Question: Trying to customize the legend for my seaborn scatterplot plot with plt.legend, the text looks fine, but it keeps breaking the corresponding legend markers.
'''
import matplotlib.pyplot as plt
import seaborn as sns
tips = sns.load_dataset("tips")
g = sns.scatterplot(x="total_bill", y="tip", hue="day",
data=tips, s=75, edgecolor='k')
# title
plt.legend(title='Day of Week', labels=['Thursday', 'Friday', 'Saturday', 'Sunday'])
sns.plt.show()
'''
The text looks fine but the dots next to each label are messed up after the first one. The first legend item is fine, it skips the marker for the second legend item, and subsequent legend items are offset.

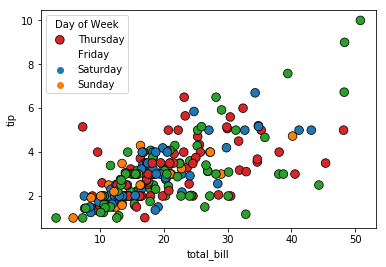
Answer: Based on the answers <URL>, you need to access the legend object and modify the texts, which is not as straightforward in Seaborn as I thought it would be.
'''
import matplotlib.pyplot as plt
import seaborn as sns
tips = sns.load_dataset("tips")
g = sns.scatterplot(x="total_bill", y="tip", hue="day",
data=tips, s=75, edgecolor='k')
# Assumes Seaborn 0.9.0
legend = g.legend_
# Set legend title
legend.get_texts()[0].set_text('Day of Week')
labels=['Thursday', 'Friday', 'Saturday', 'Sunday']
# Set legend labels
for i, label in enumerate(labels):
# i+1 because i=0 is the title, and i starts at 0
legend.get_texts()[i+1].set_text(label)
# sns.plt.show() for me gives "AttributeError: module 'seaborn' has no attribute 'plt'"
plt.show()
'''
<URL>